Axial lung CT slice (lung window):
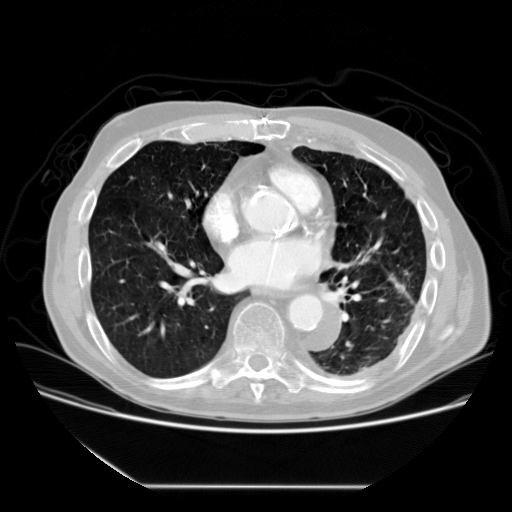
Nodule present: no